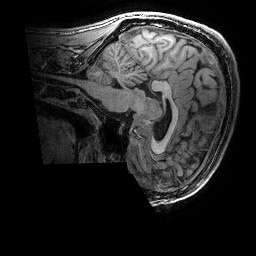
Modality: T1w
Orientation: sagittal
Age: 18
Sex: male
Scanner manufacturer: ge
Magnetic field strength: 3 T
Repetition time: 0.007 s
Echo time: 0.00342 s